Question: What is the value of the measurement in the image?
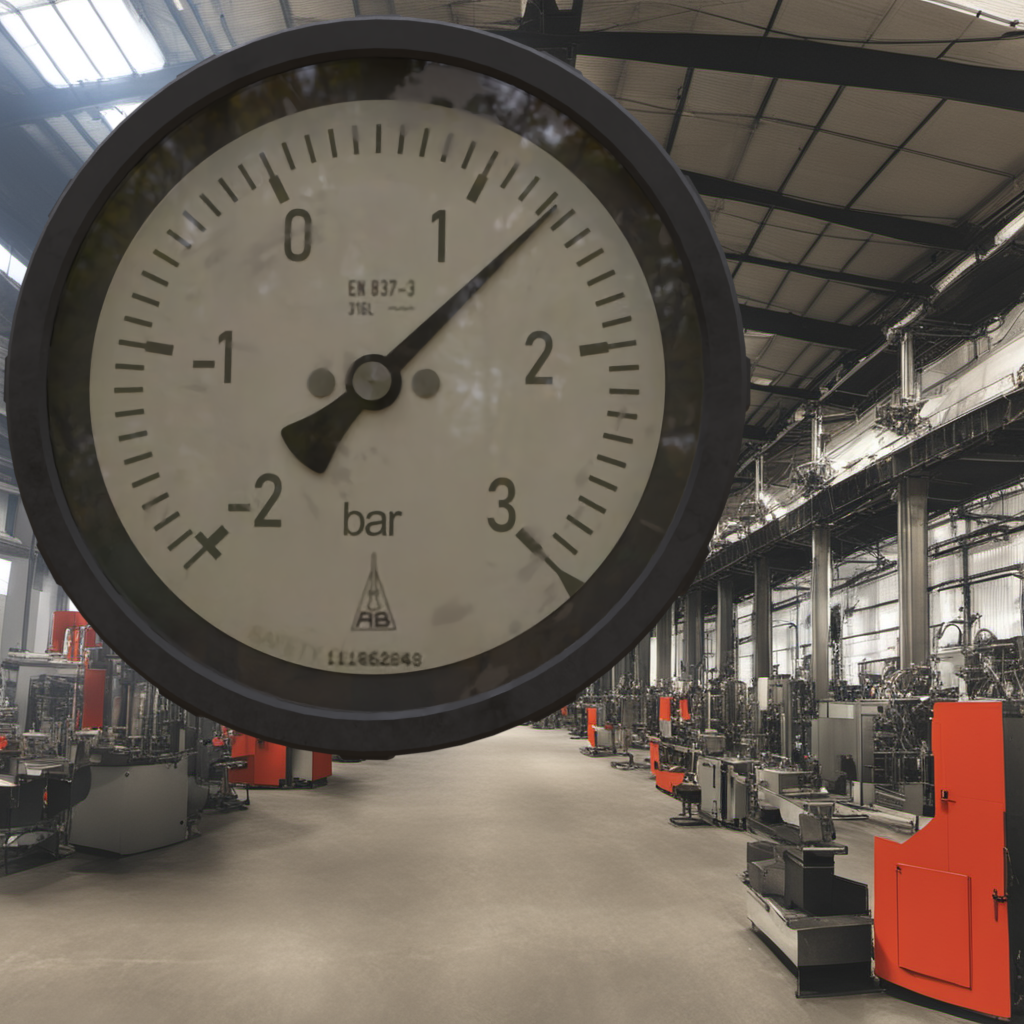
Answer: The result is 1.36
Question: What is the range of the measurement shown in the image?
Answer: The range is from -2 to 3
Question: What is the minimum and maximum value of the measurement shown in the image?
Answer: The minimum value is -2 and the maximum value is 3